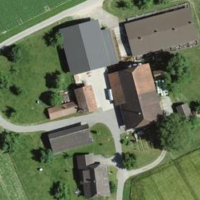
EUNIS habitat code: 52
Species observed at this site:
Lysimachia vulgaris